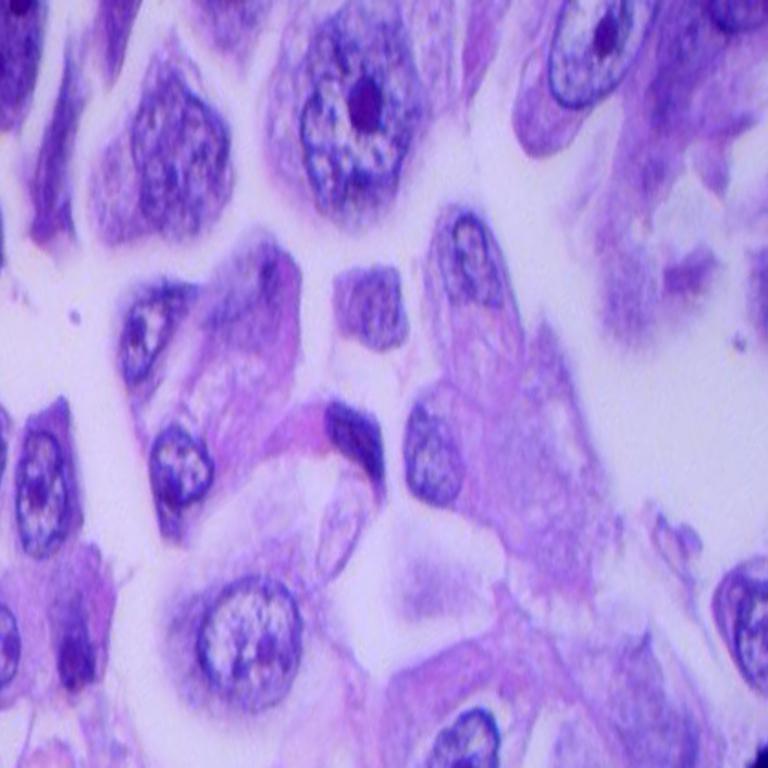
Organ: lung
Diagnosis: adenocarcinomas